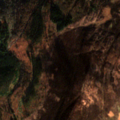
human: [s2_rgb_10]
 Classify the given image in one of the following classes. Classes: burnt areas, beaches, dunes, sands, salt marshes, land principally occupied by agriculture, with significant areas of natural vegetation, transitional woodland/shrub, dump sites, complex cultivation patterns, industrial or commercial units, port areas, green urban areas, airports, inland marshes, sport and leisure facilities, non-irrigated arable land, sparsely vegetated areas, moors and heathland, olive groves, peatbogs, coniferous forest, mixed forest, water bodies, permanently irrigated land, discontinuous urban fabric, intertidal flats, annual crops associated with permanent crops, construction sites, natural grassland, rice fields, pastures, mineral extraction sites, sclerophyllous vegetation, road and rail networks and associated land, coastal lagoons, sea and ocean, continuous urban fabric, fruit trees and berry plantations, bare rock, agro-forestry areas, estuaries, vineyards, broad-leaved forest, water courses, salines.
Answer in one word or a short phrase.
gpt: coniferous forest, mixed forest, moors and heathland, transitional woodland/shrub